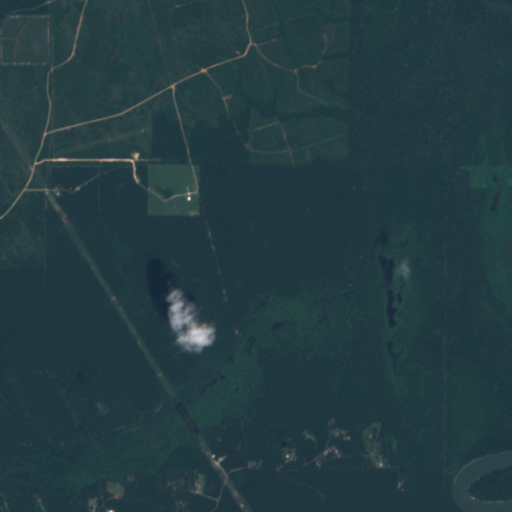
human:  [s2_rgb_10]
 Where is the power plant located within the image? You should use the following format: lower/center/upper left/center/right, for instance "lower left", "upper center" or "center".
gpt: There is no power plant in the image.